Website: home-depot
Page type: account-dashboard
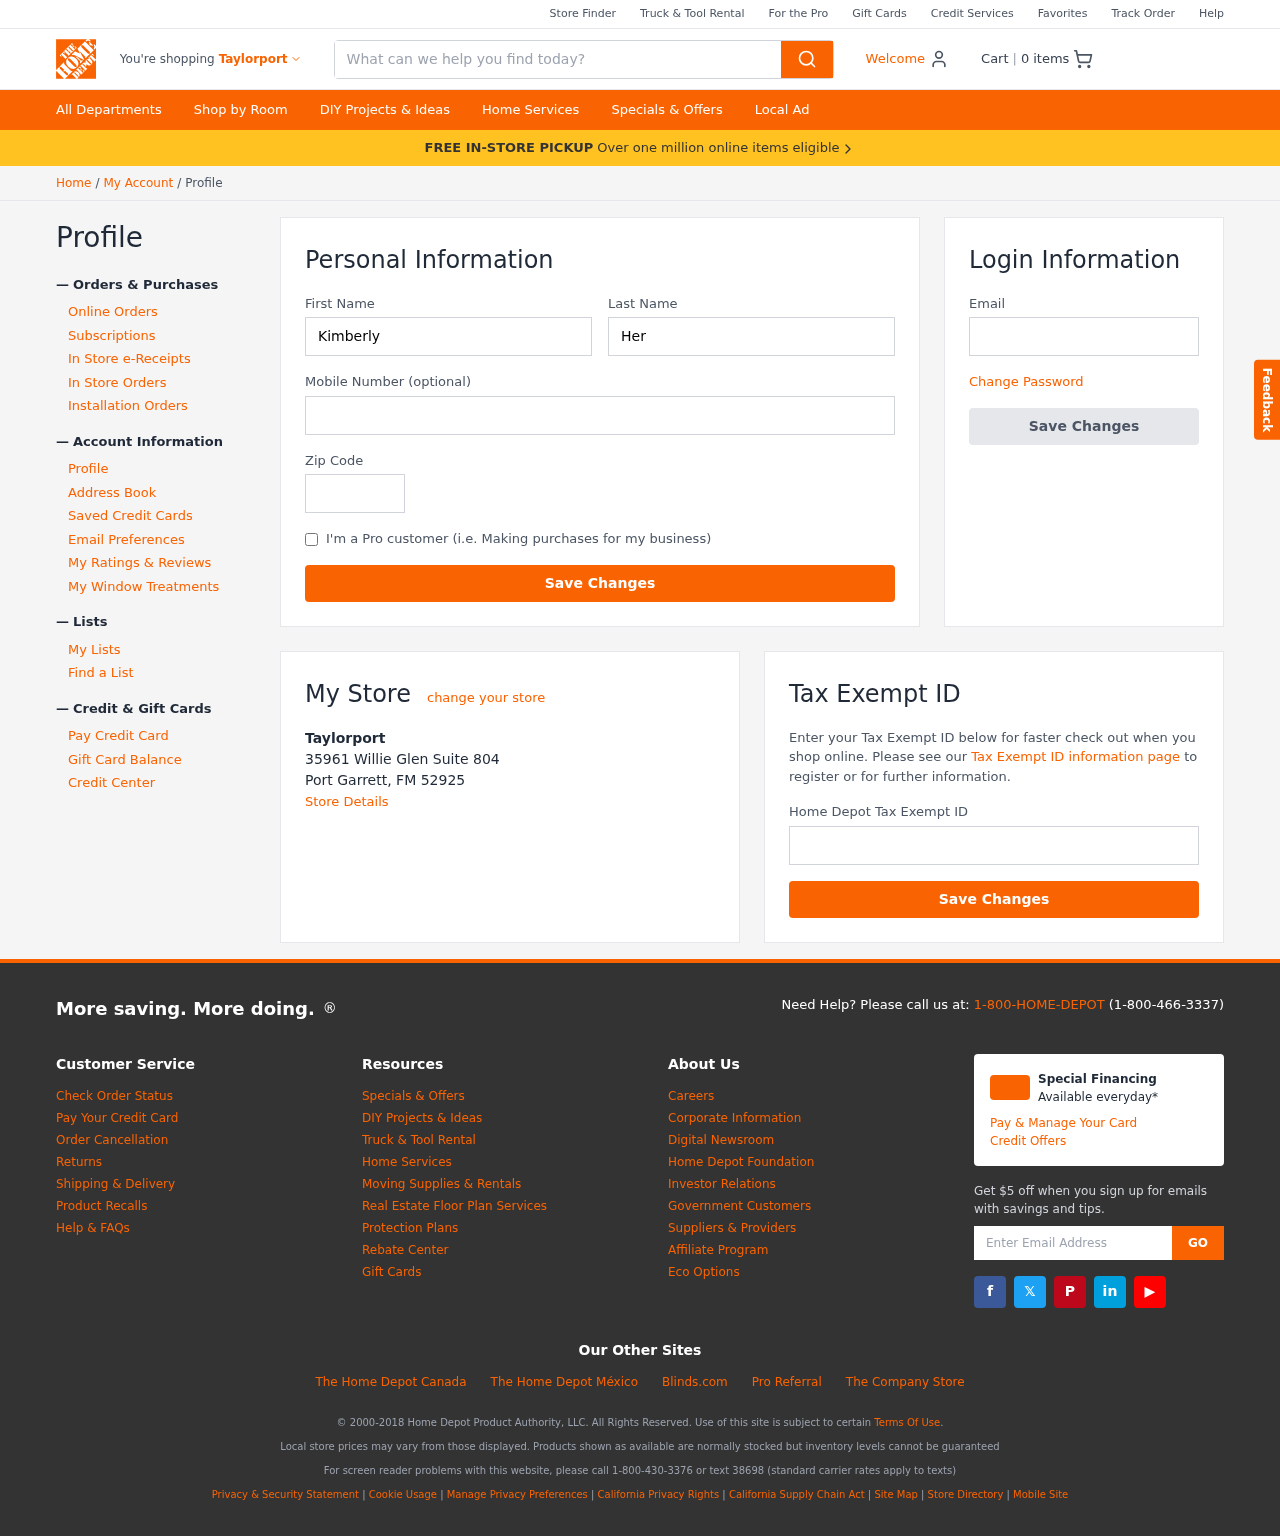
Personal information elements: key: PII_CITY
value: Taylorport
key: PII_EMAIL
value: kherman@gmail.com
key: PII_FIRSTNAME
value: Kimberly
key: PII_LASTNAME
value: Herman
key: PII_LOCATION1_CITY_STATE_ZIP
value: Port Garrett, FM 52925
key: PII_LOCATION1_NAME
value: Taylorport
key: PII_LOCATION1_STREET
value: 35961 Willie Glen Suite 804
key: PII_PHONE
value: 8985104337
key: PII_POSTCODE
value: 33362
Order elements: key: ORDER_NUM_ITEMS
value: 0
Search elements: key: HEADER_SEARCH
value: What can we help you find today?